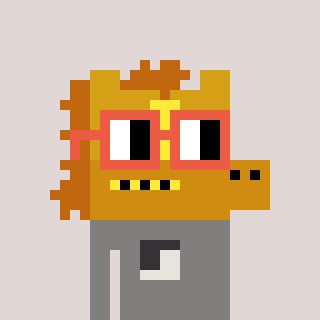
a pixel art character with square orange glasses, a yellow horse-shaped head and a bluegrey-colored body on a warm background